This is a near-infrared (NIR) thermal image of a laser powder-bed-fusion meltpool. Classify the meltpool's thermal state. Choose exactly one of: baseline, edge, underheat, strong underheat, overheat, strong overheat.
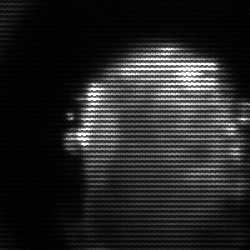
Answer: baseline